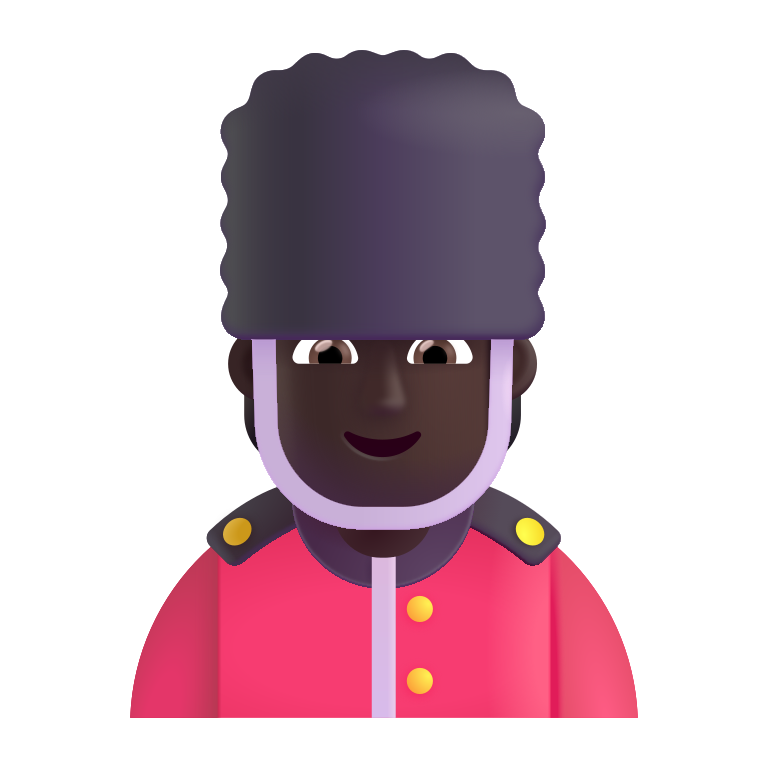
guard color dark